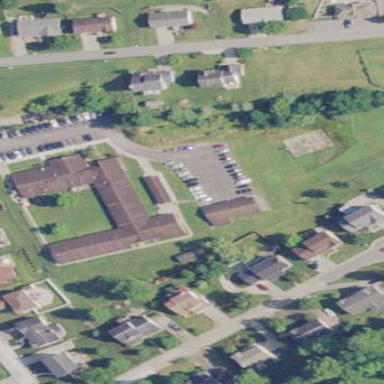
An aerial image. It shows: Nursing home building.